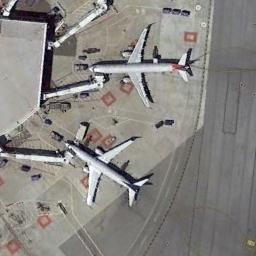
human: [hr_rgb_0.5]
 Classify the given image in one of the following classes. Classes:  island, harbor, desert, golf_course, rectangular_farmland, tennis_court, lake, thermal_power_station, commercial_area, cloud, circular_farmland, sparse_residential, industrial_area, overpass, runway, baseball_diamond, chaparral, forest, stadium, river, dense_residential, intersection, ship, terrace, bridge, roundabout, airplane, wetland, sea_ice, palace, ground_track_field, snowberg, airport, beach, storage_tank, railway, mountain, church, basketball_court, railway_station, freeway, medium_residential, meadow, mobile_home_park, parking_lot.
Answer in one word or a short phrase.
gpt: airplane